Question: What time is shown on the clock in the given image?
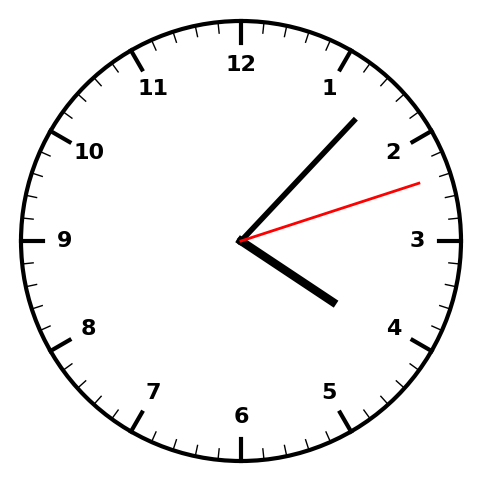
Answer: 04:07:12